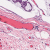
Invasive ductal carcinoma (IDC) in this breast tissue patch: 1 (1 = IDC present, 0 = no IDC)